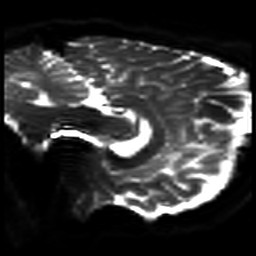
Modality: DWI
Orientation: sagittal
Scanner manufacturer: philips
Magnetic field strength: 7 T
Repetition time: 9.612 s
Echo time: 0.073 s